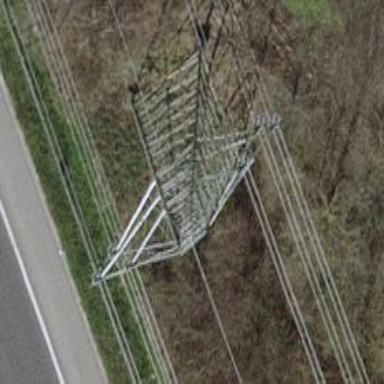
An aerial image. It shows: Power line in the image.